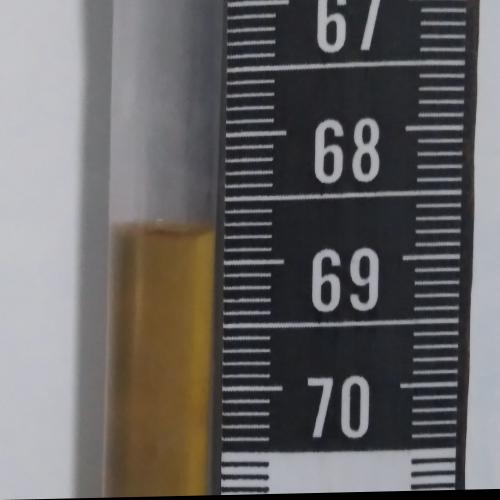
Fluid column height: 68.8 cm